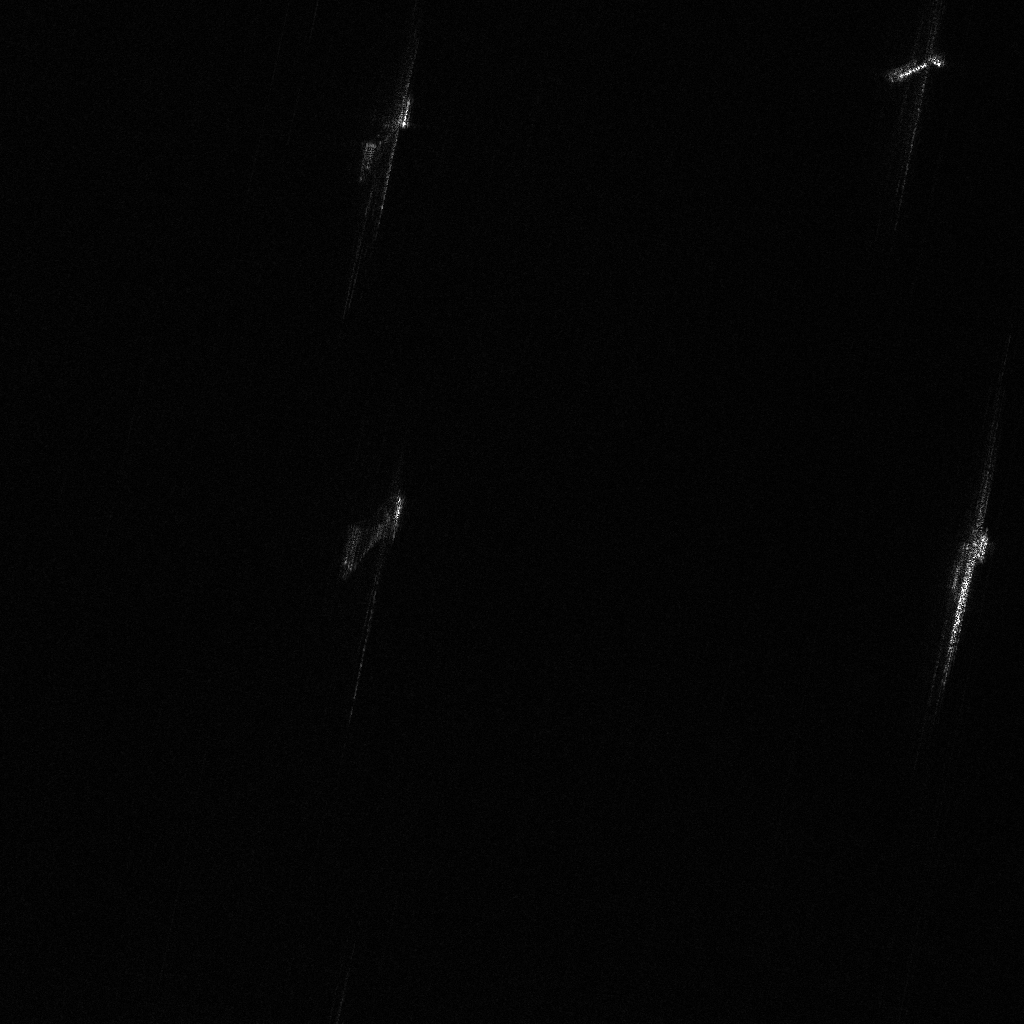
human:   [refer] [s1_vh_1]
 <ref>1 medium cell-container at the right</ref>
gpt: <box>[[92, 50, 95, 63, 13]]</box>

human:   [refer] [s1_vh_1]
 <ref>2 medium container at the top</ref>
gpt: <box>[[39, 8, 40, 12, 12], [35, 13, 36, 18, 12]]</box>

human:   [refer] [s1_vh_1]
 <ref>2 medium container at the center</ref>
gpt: <box>[[33, 50, 35, 56, 10], [37, 47, 39, 53, 10]]</box>